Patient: sex F, age 59
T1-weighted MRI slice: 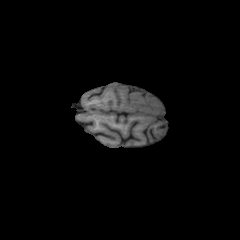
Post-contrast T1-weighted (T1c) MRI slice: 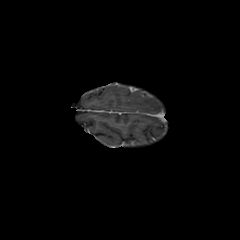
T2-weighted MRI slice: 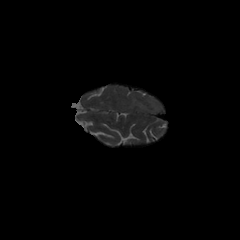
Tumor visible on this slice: yes
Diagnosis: Glioblastoma, IDH-wildtype
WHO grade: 4